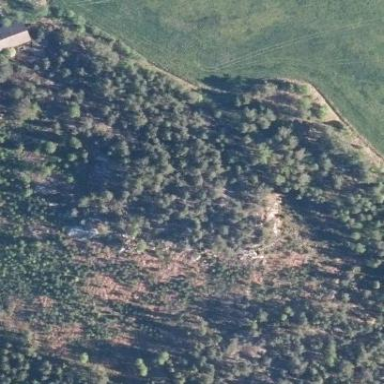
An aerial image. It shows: Clearcut man-made area surrounded by scrub vegetation.